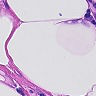
Metastatic tissue present: no